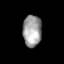
Tissue: skin
Cell type: T cells
Senescence score: 0.2775
Nuclear area (px): 577
Mean DAPI intensity: 159.374